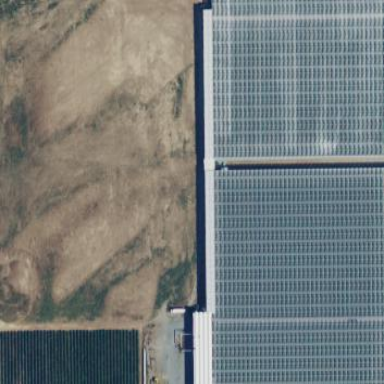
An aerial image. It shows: Greenhouse used for horticulture.